Question: What I'm trying to achieve is this:

It seems like imposible. Tried a lot of possibilities. None of them worked. This is the one I think should work.
'''
<div id="wrap">
<div id="content">hello</div>
</div>
html,body{
height:100%;
}
#wrap{
background-color:red;
width:100%;
height:100%;
}
#content{
background-color:cyan;
width:90%;
height:95%;
margin: 5% 5% 0 5%;
}
'''
Live: <URL>
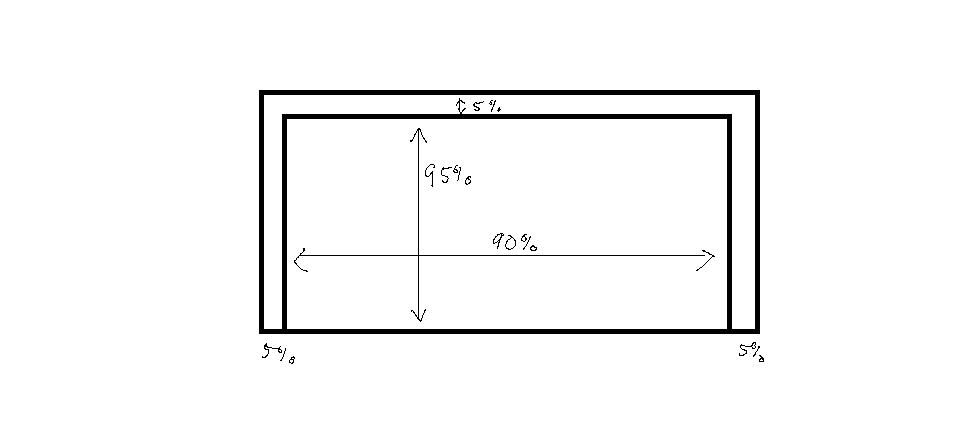
Answer: One way ( simple and small ) is to use the css prop - 'box-sizing:border-box' on the container: eg <URL>
This css will allow you to use full values of margin/padding and width combined into one unit.
'''
html,body{
height:100%;
}
#wrap{
background-color:red;
width:100%;
height:100%;
box-sizing:border-box;
/* for current ffox */
-moz-box-sizing:border-box;
padding:2.5% 5%;
}
#content{
background-color:cyan;
height:100%;
}
'''
---
Check - <URL> and for vender prefixes. eg
'-moz-box-sizing:border-box'